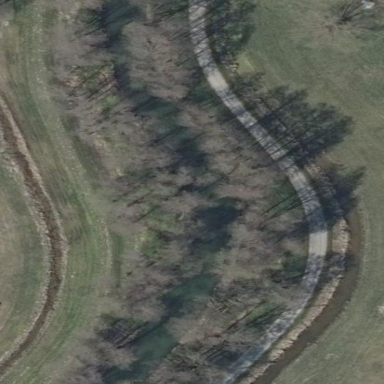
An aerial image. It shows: Ditch filled with water.